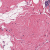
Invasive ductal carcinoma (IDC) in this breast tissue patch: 0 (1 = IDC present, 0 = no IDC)